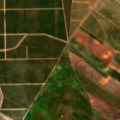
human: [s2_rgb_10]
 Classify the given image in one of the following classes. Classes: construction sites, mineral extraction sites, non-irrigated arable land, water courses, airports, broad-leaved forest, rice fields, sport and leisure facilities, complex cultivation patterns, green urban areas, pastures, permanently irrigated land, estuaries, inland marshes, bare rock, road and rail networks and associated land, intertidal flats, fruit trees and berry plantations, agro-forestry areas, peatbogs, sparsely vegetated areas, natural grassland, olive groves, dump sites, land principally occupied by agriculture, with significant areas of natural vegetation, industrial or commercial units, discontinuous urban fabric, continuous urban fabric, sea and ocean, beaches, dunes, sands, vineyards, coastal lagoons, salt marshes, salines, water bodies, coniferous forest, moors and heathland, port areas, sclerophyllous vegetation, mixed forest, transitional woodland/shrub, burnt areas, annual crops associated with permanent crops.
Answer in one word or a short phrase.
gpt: continuous urban fabric